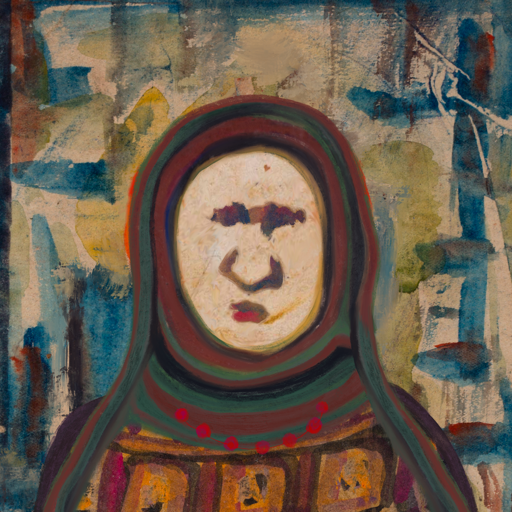
Background: Orphan, Head And Neck Front: Rupkatha, Face Front: In_The_Sun, Bust: Doll, Hair Front: Sisters, Head Accessory: After_Raid_Scarf, Second Necklace: Blank, Necklace: Irani_3, Baby: Blank